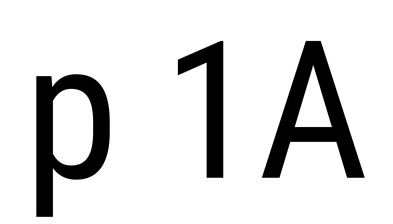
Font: Roboto_Condensed_Regular